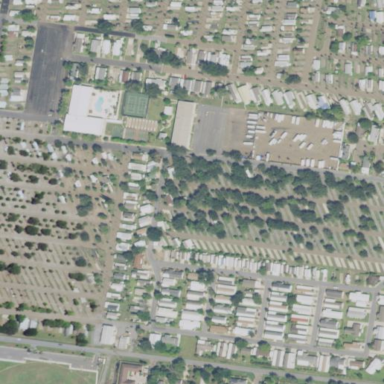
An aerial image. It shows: Residential area with mobile homes used as caravan site.